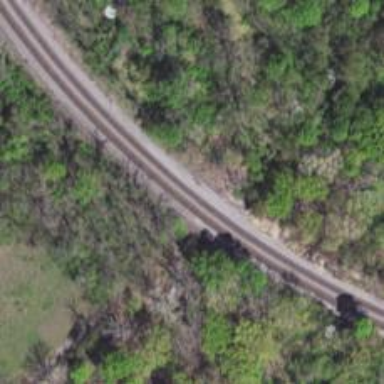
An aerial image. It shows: Railway track.